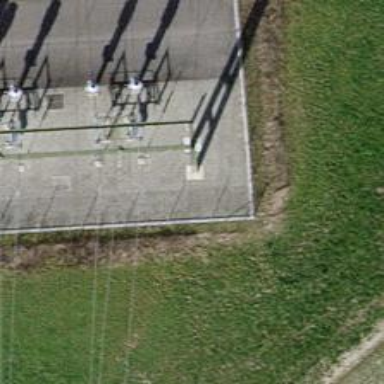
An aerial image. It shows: Power line is depicted.